Question:
The add certificate(+) takes me to the above screenshot page and am able to create only development certificate.
I have Worldwide Developer Relations Certificate Authority installed in my Keychain.
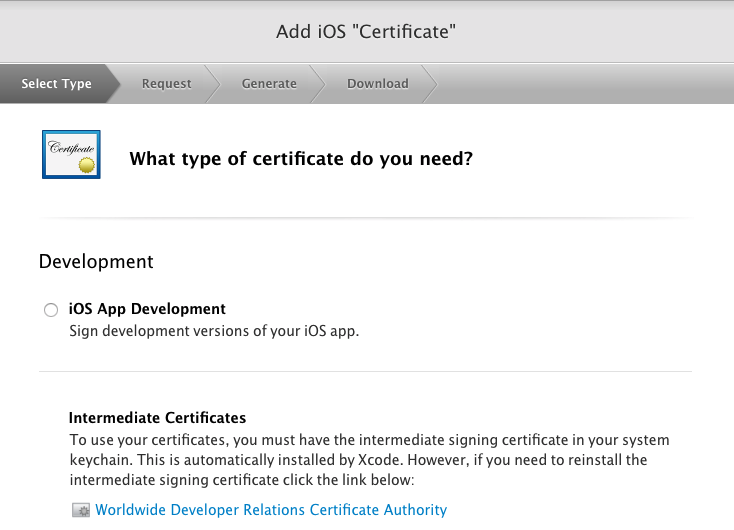
Answer: You have been given rights of team member.As per apple documents you dont have proper rights to create a distribution ceritficates. Check the below link
<URL>